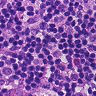
Metastatic tissue present: no